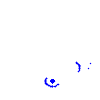
Particle: electron